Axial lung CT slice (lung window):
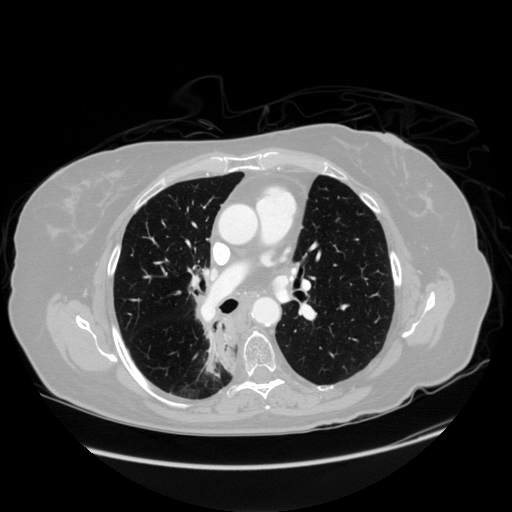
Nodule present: no